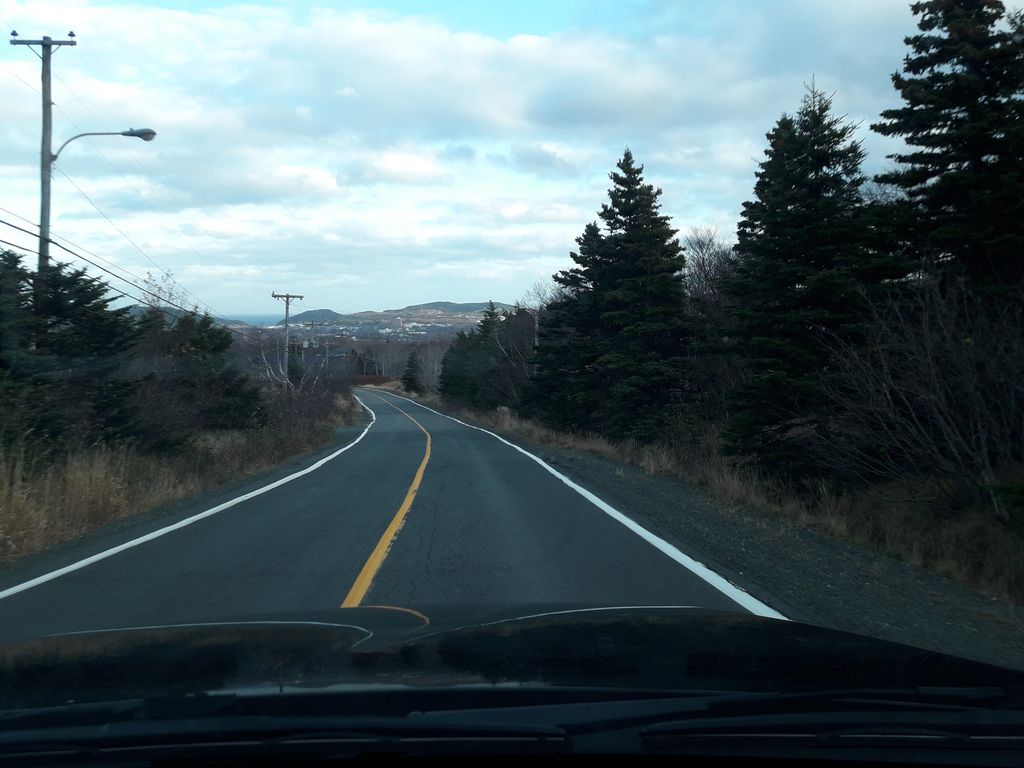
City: st_johns